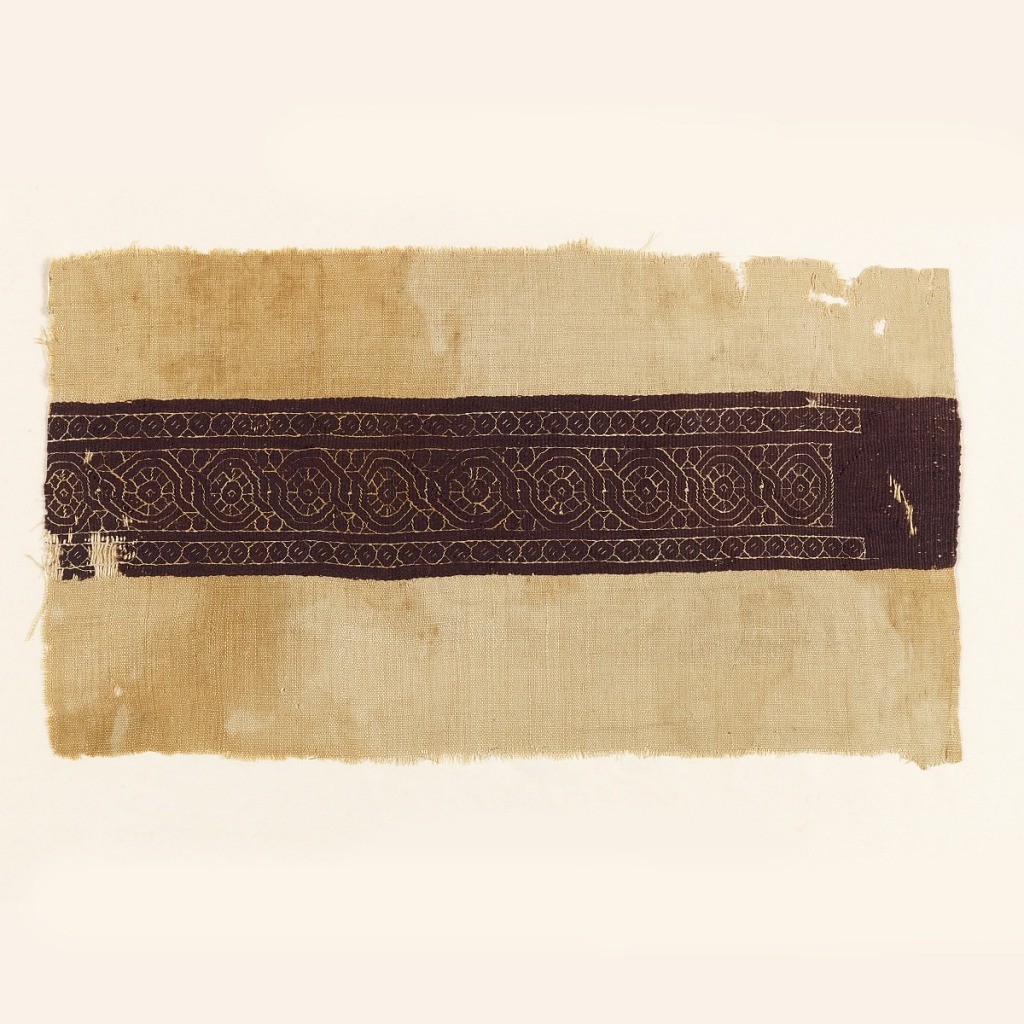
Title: Band
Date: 3rd–4th century
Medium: Warp; S-spun linen. Wefts; S-spun linen, S-spun wool. Technique: slit tapestry with supplementary weft wrapping.
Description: Row of interlocked circles within guard bands.